Question: Galleria is a very nice gallery plugin, but the information displayed in the photo caption (if you click the symbol) is generated by the plugin.

I am trying to find a solid way (content separation from presentation, cross-browser, standard-compliant, if possible) to be able to insert my custom html code (i.e. links and styles) in this caption text.
The plugin supports html caption with the <URL> option, but it strips '<a href=""></a>' off.
To overcome this stripping, I found this to work:
'''
var _tit = $(img).next('h3').html();
var _info = $(img).siblings('.info').html();
var _url = $(img).siblings('.info a').attr("href");
var _user = $(img).siblings('.info a').children().html();
var _desc = _info + "<a href="+_url+">"+ _user +"</a>";
return { title: _tit, description: _desc };
'''
'''
<span class="info">Subida por <a href="http://www.manolito.com">Manolito</a></span>
'''
When ideally, a simple 'description: $('.info').html()' should suffice...
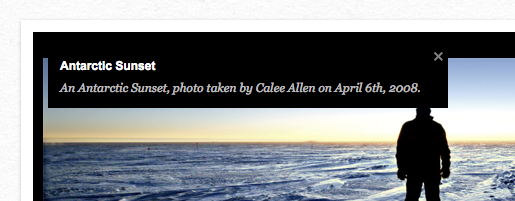
Answer: The developers of Galleria have now <URL>.